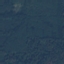
Land use / land cover: Forest